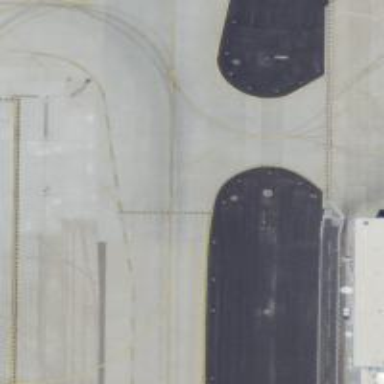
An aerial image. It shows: View of taxiway at the airport.